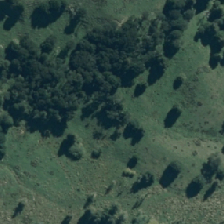
Land cover: manuka_kanuka